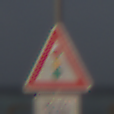
Verkehrszeichen: Lichtzeichenanlage
Zusatzzeichen unten: ZeitangabenMitBeschraenkungAufWochentage2
Umgebung: Outdoor, Suburban
Tageszeit: MorningAfternoon
Wetter: PartlyCloudy
Licht: Natural
Jahreszeit: NotSpecified
Kontrast: HighContrast